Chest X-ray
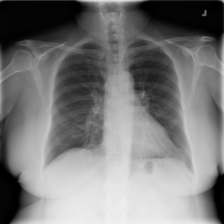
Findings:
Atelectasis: negative
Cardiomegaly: negative
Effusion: negative
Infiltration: negative
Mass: negative
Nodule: negative
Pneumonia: negative
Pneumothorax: negative
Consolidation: negative
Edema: negative
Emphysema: negative
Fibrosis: negative
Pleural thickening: negative
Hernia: negative